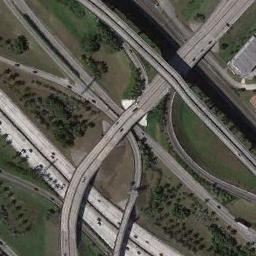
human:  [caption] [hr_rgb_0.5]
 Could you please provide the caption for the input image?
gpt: The overpass is next to the grass and trees with a river passed by .

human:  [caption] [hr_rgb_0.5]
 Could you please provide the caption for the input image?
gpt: Several cars are on the overpass .

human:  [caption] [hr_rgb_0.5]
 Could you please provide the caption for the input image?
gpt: The intricated overpasses is over the roads on the lawn .

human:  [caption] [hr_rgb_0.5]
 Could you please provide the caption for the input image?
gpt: An overpass is above the road .

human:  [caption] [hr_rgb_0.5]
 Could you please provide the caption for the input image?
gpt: There are some green trees and lawns beside the overpass .